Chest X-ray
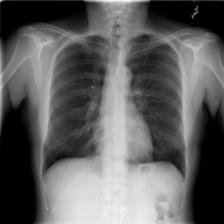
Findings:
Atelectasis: negative
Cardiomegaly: negative
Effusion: negative
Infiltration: negative
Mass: negative
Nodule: negative
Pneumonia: negative
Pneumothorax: negative
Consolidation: negative
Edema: negative
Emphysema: negative
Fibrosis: negative
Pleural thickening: negative
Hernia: negative